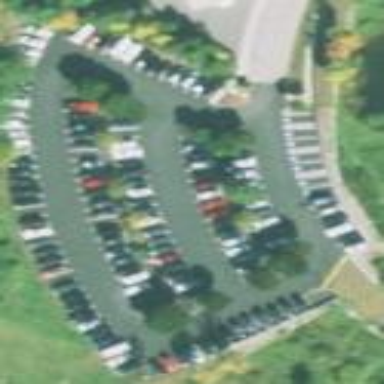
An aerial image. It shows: Parking area with surface.